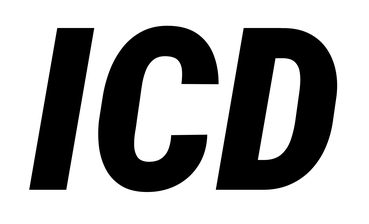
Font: Roboto-Italic_Condensed_Black_Italic